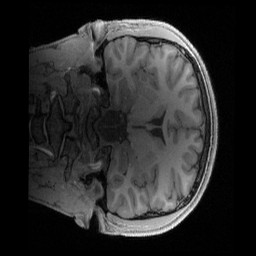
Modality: T1w
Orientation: coronal
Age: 23
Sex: male
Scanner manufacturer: siemens
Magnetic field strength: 3 T
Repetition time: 2.4 s
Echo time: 0.00241 s